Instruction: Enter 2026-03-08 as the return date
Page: home
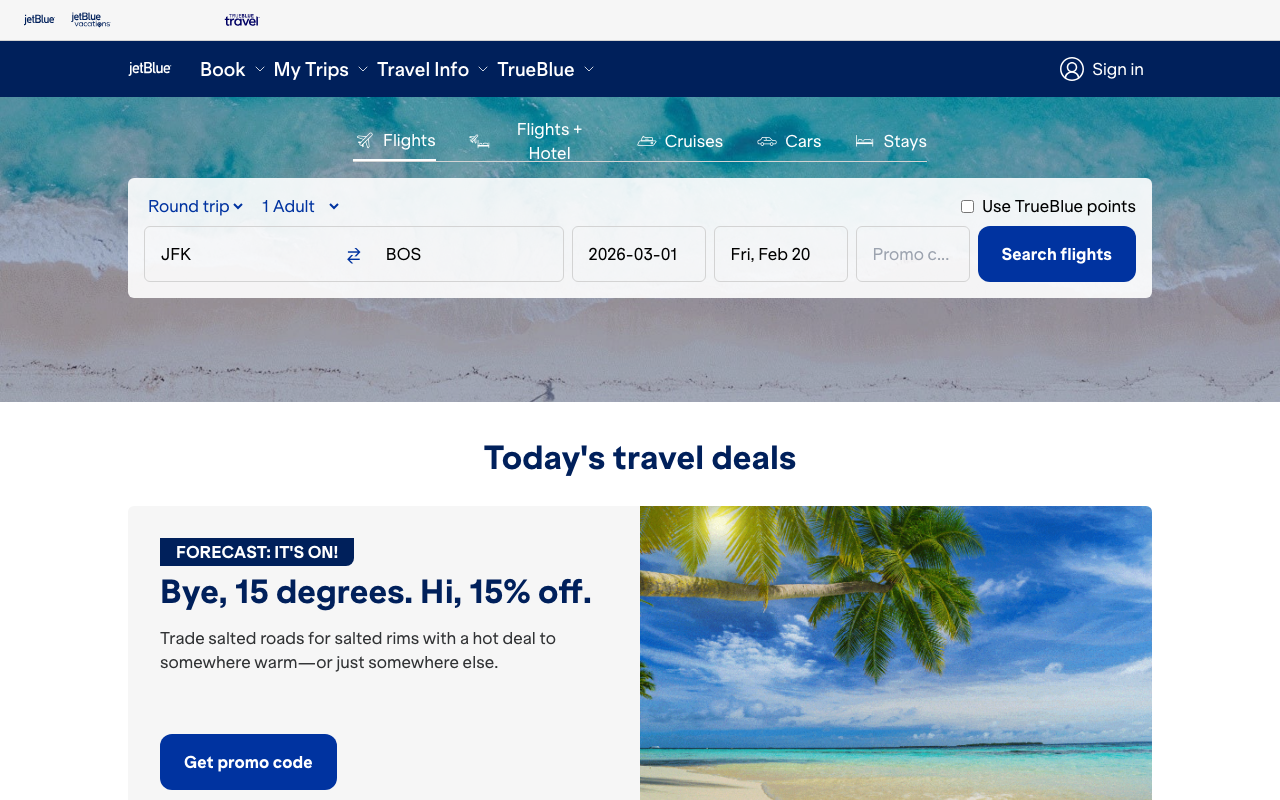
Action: type